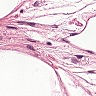
Metastatic tissue present: no